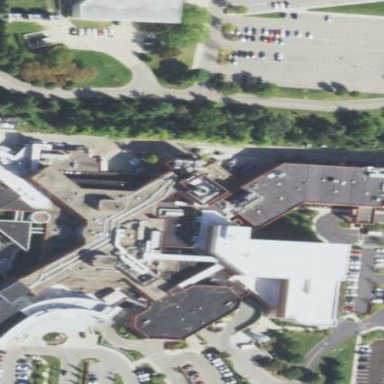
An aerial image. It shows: Hospital building.